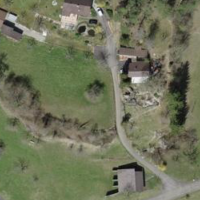
EUNIS habitat code: 55
Species observed at this site:
Cephalanthera damasonium